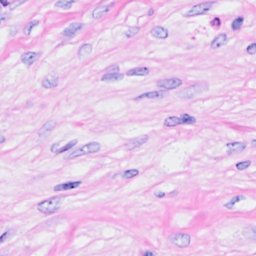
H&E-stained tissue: Breast